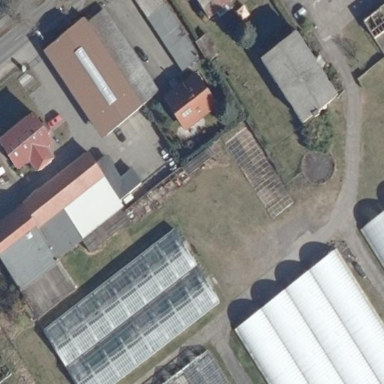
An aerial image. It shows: Greenhouse.